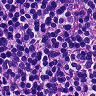
Metastatic tissue present: no